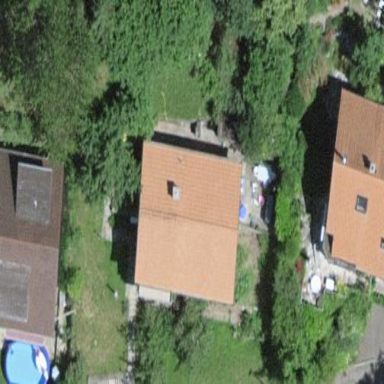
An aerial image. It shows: Simple and straightforward house.